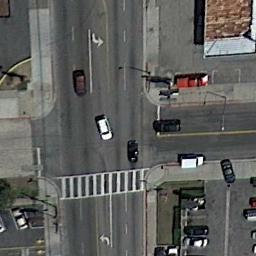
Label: intersection